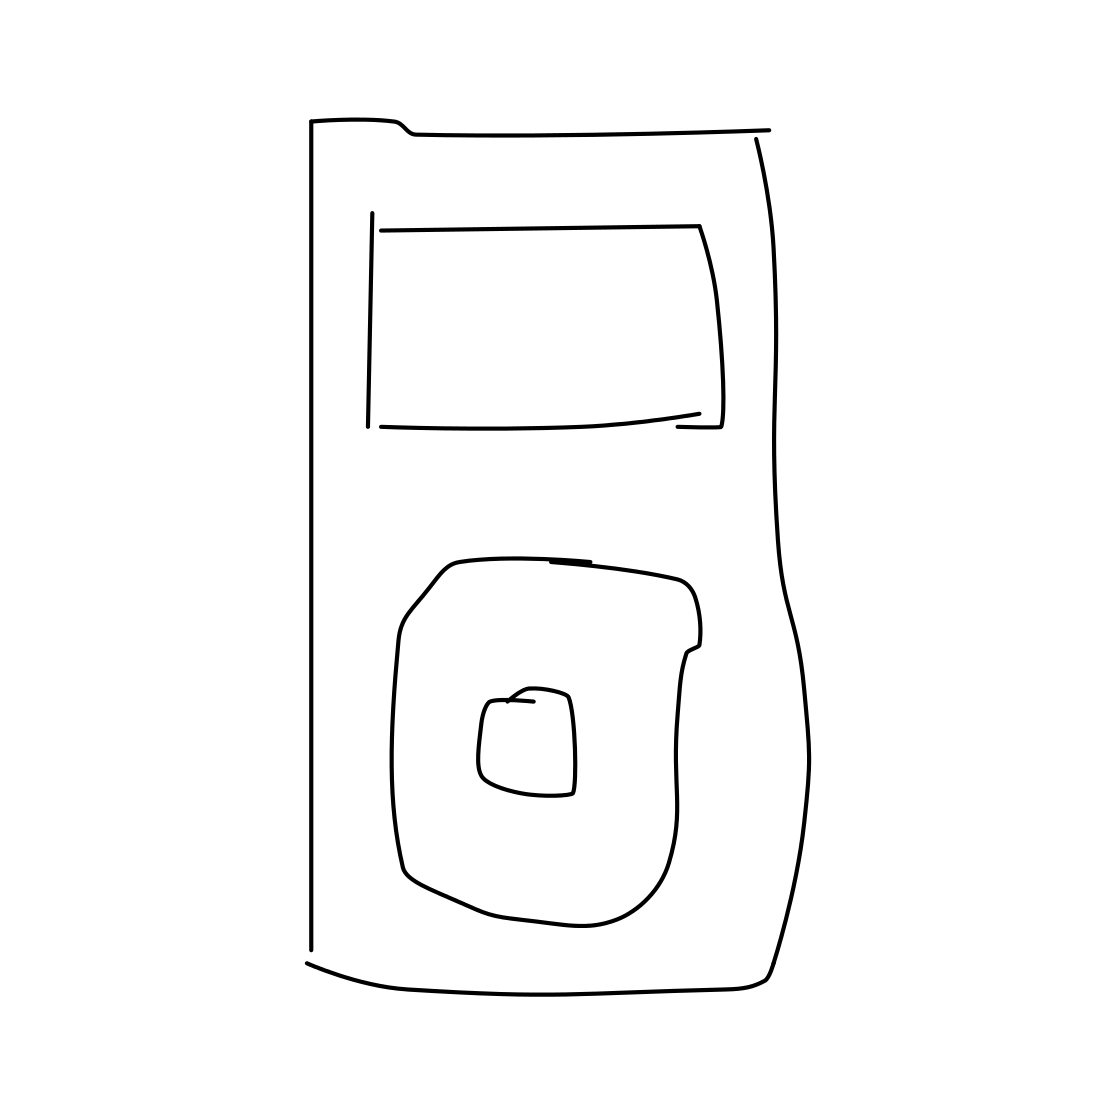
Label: ipod